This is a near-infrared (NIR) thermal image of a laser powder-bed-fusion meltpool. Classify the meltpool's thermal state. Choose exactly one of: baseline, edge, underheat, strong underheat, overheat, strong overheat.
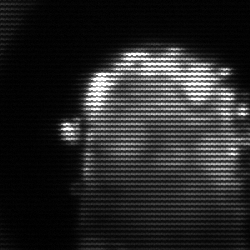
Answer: baseline